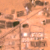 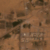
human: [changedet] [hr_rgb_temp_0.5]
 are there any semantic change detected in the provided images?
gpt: No change was made.